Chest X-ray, PA view. Patient: 57 years old, sex M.
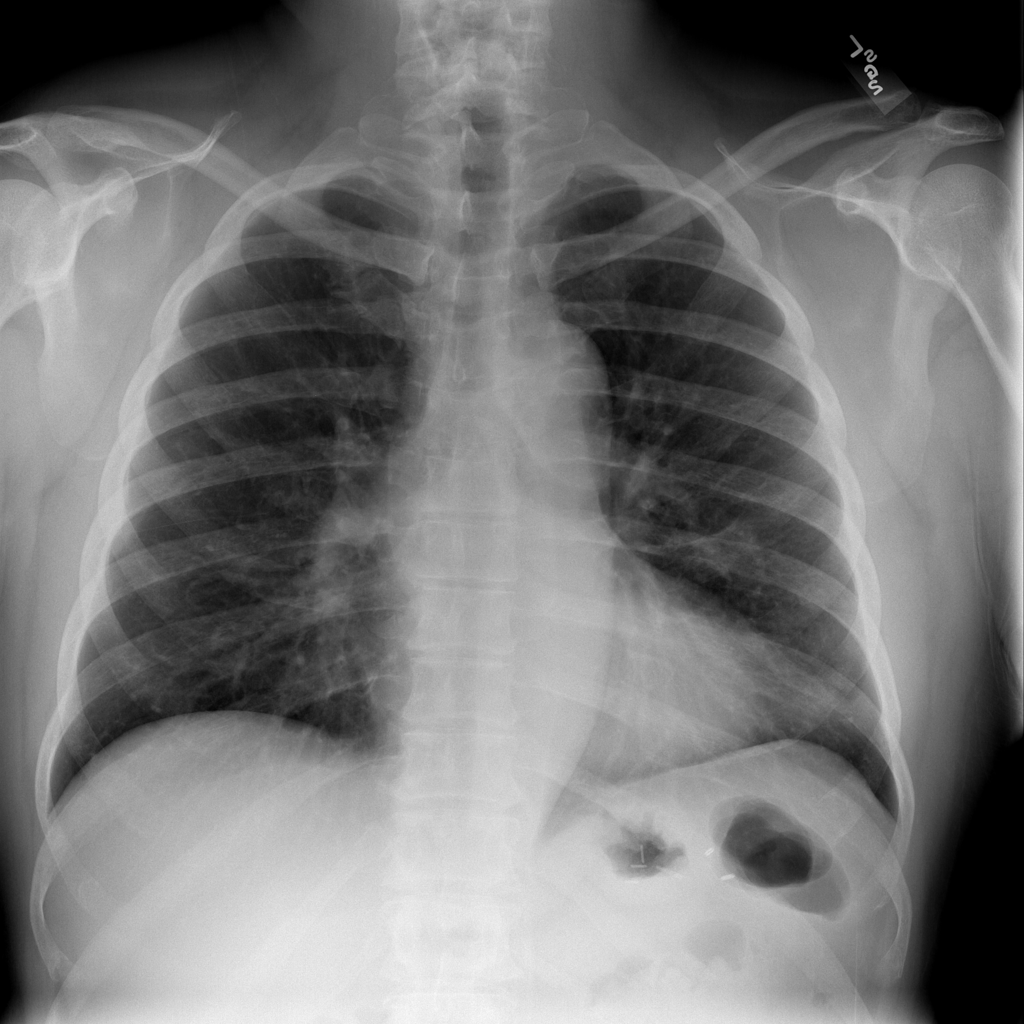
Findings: No Finding